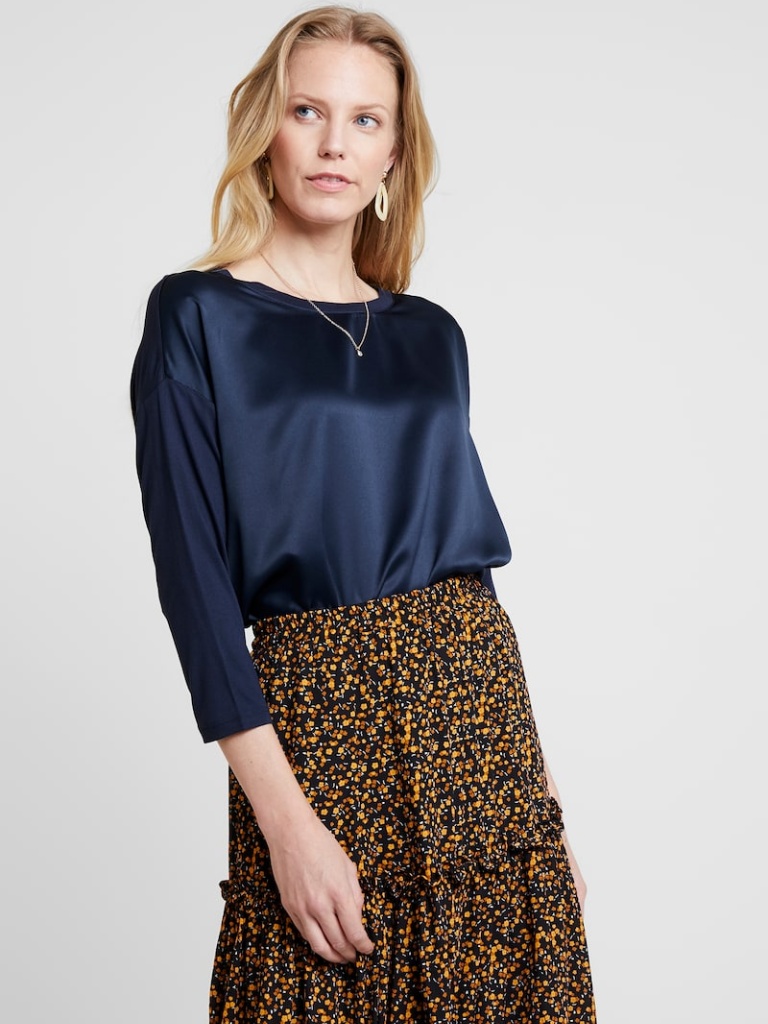
polyester relaxed a long-sleeved with the sleeves down hip length French Tucked crew blouse